Question: I am building a website to learn coding and am trying to build a tool where a user clicks on a select/dropdown that contains some category names pulled from database and then another select will appear with subcategory names pulled from database . This is almost exactly like Yelp's (go down to the categories) <URL>.
I also made a diagram:

I already have a category dropdown that is pulling from database:
'''
<p><b>Category:</b><br />
<?php
$query="SELECT id,cat FROM cat";
$result = mysql_query ($query);
echo"<select name='cselect3' class='e1'><option value='0'>Please Select A Category</option>";
// printing the list box select command
while($catinfo=mysql_fetch_array($result)){//Array or records stored in $nt
echo "<option value="".htmlspecialchars($catinfo['cat'])."">".$catinfo['cat']." </option>";
}
echo"</select>";
?>
'''
And I have a subcat that is pulling from subcat database:
'''
<p><b>Subcat1:</b><br />
<?php
$query="SELECT id,subcat FROM subcat";
$result = mysql_query ($query);
echo"<select name='sselect1' class='e1'><option value='0'>Please Select A Category</option>";
// printing the list box select command
while($catinfo=mysql_fetch_array($result)){//Array or records stored in $nt
echo "<option value="".htmlspecialchars($catinfo['subcat'])."">".$catinfo['subcat']."</option>";
}
echo"</select>";
?>
'''
How do I make a subcategory dropdown based on what the user clicks on category and make it automatically appear?
Thanks so much for any and all help!
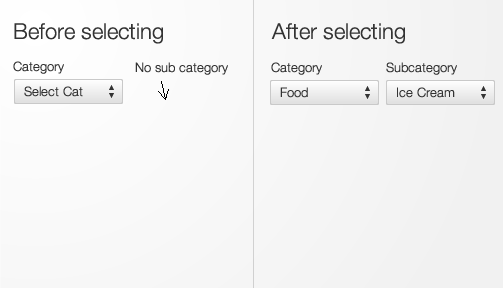
Answer: I would just make put the variables in javascript with php and then use javascript functions.. no jquery or AJAX needed.
However you need to have a foreign key for subcategories no matter what.. ie - For every record in subcat table you need to give it a catid so for referencing...
'''
<?php
$db = new mysqli('localhost','user','password','dbname');//set your database handler
$query = "SELECT id,cat FROM cat";
$result = $db->query($query);
while($row = $result->fetch_assoc()){
$categories[] = array("id" => $row['id'], "val" => $row['cat']);
}
$query = "SELECT id, catid, subcat FROM subcat";
$result = $db->query($query);
while($row = $result->fetch_assoc()){
$subcats[$row['catid']][] = array("id" => $row['id'], "val" => $row['subcat']);
}
$jsonCats = json_encode($categories);
$jsonSubCats = json_encode($subcats);
?>
<!docytpe html>
<html>
<head>
<script type='text/javascript'>
<?php
echo "var categories = $jsonCats;
";
echo "var subcats = $jsonSubCats;
";
?>
function loadCategories(){
var select = document.getElementById("categoriesSelect");
select.onchange = updateSubCats;
for(var i = 0; i < categories.length; i++){
select.options[i] = new Option(categories[i].val,categories[i].id);
}
}
function updateSubCats(){
var catSelect = this;
var catid = this.value;
var subcatSelect = document.getElementById("subcatsSelect");
subcatSelect.options.length = 0; //delete all options if any present
for(var i = 0; i < subcats[catid].length; i++){
subcatSelect.options[i] = new Option(subcats[catid][i].val,subcats[catid][i].id);
}
}
</script>
</head>
<body onload='loadCategories()'>
<select id='categoriesSelect'>
</select>
<select id='subcatsSelect'>
</select>
</body>
</html>
'''